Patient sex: M
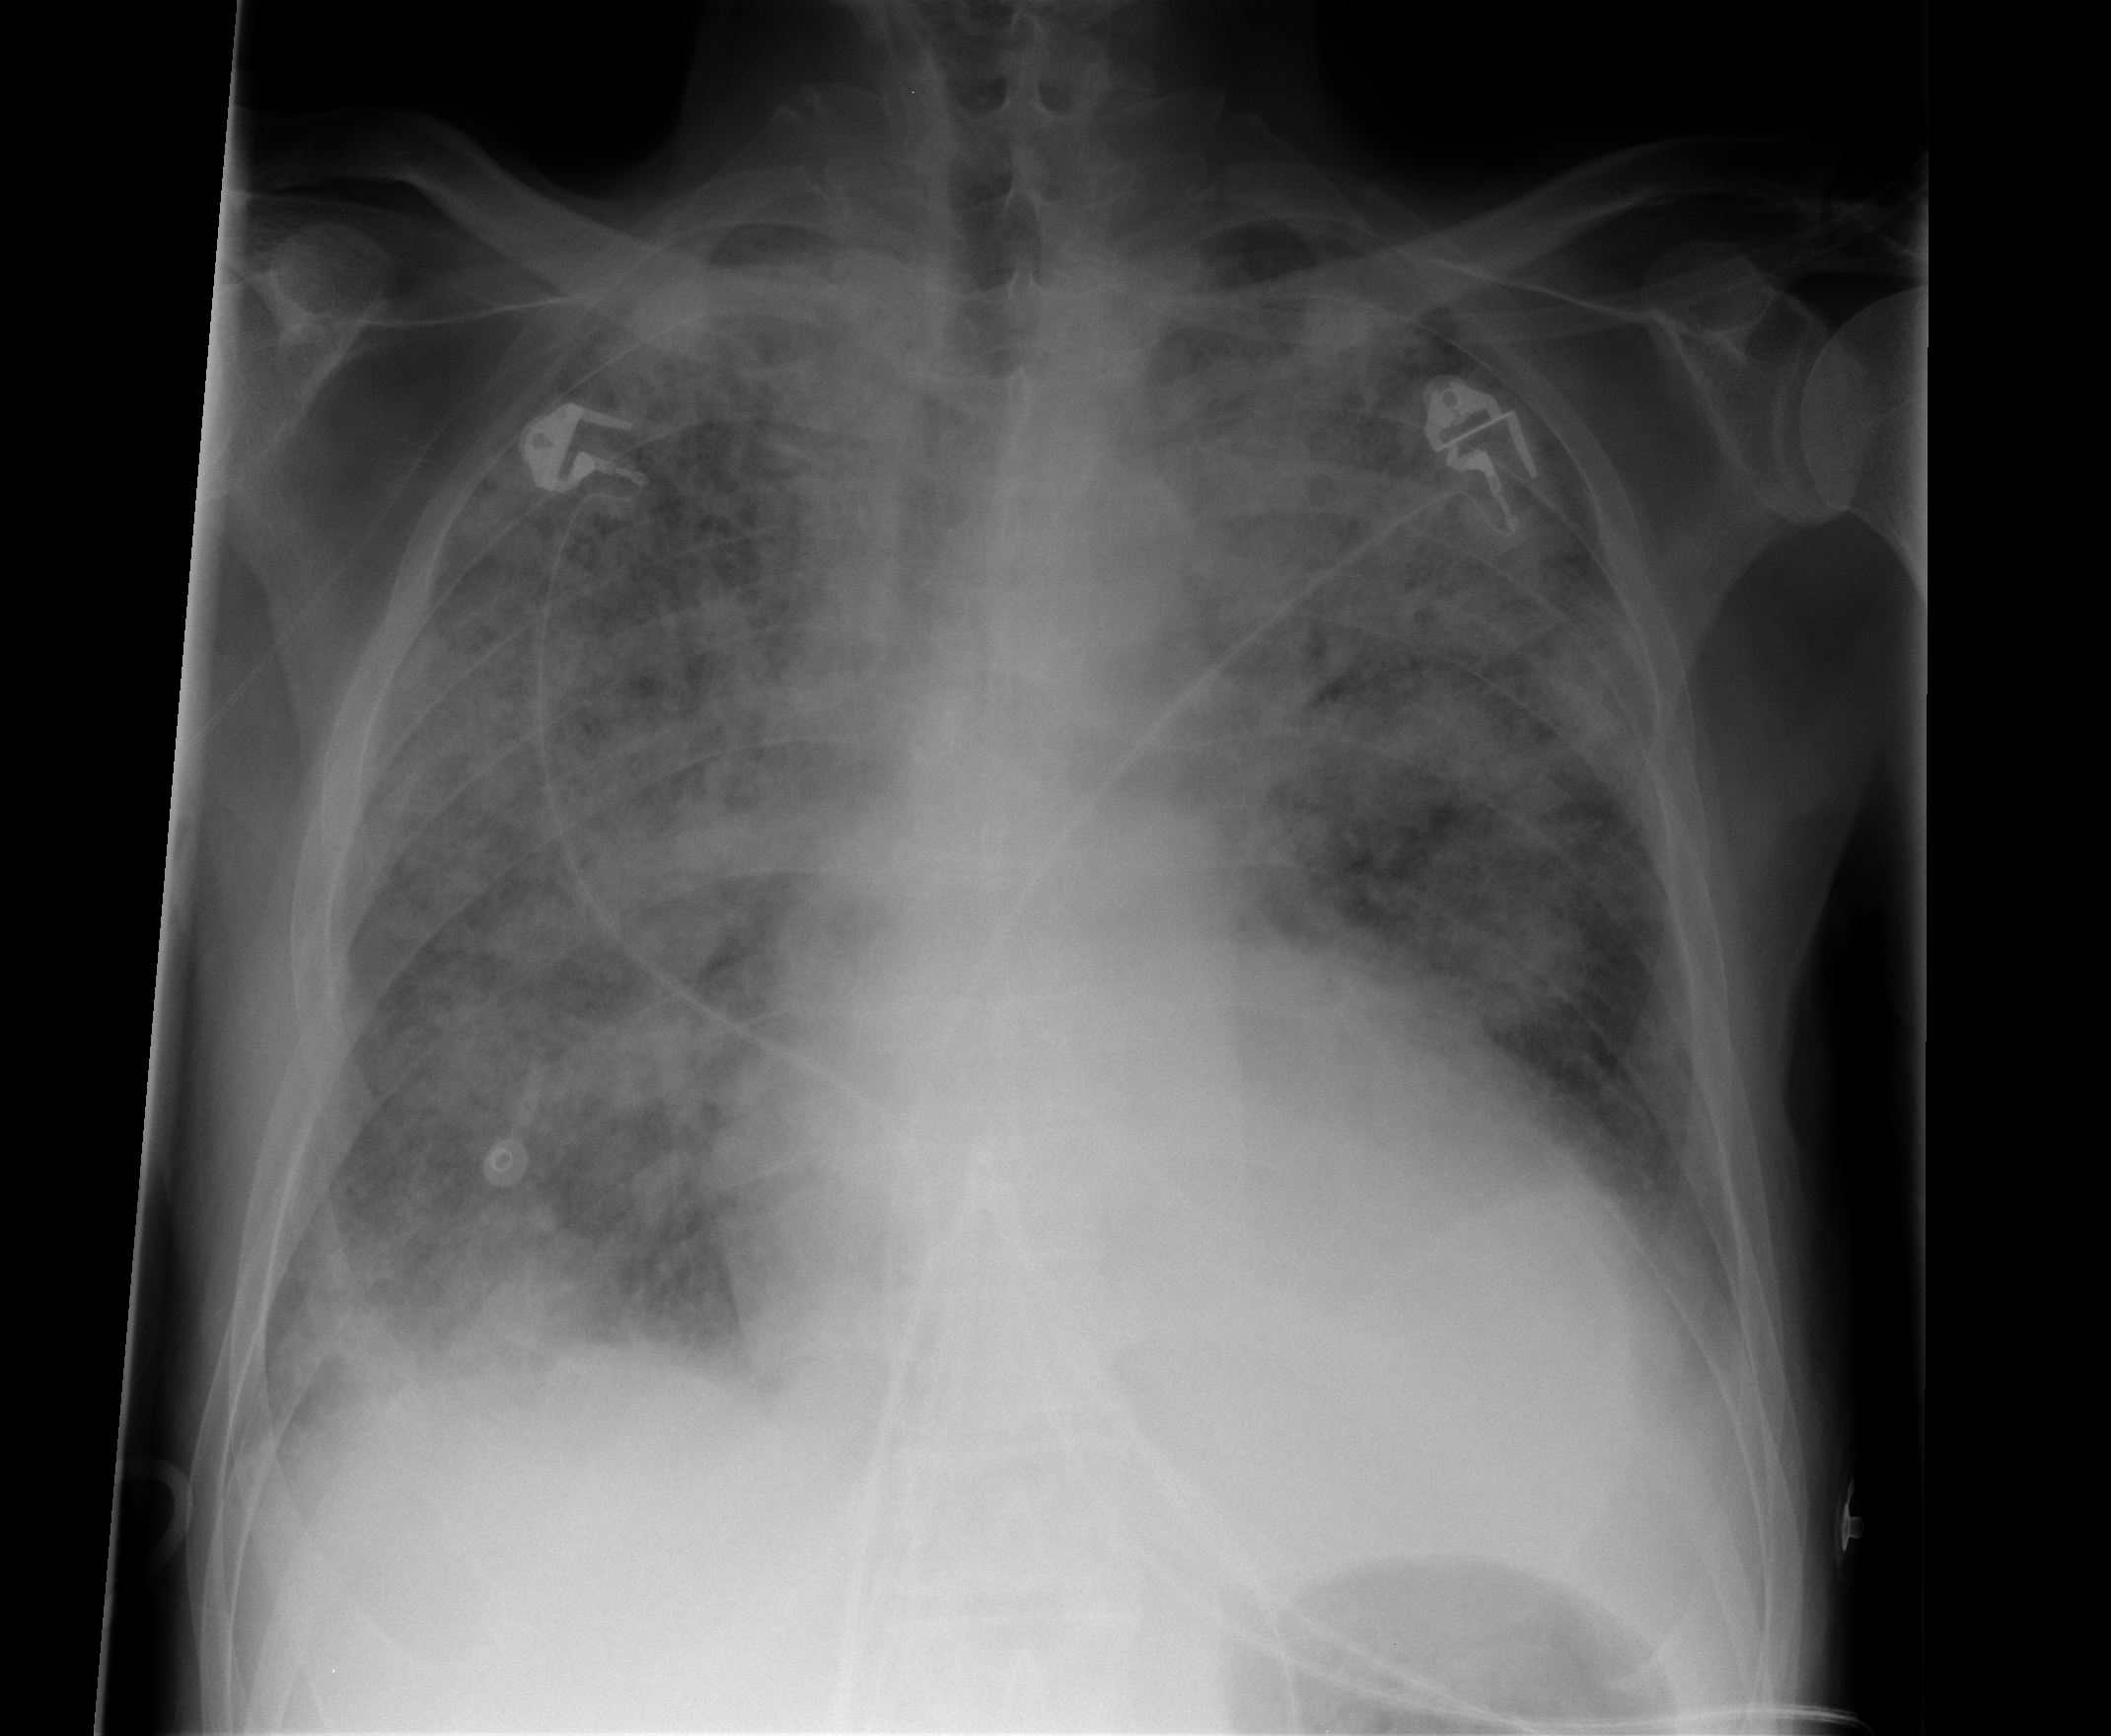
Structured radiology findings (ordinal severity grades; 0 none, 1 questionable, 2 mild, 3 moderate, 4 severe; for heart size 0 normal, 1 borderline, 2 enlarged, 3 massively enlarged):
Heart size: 2
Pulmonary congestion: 3
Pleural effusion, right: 2
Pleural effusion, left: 2
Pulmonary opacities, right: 4
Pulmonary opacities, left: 4
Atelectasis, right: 2
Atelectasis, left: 2